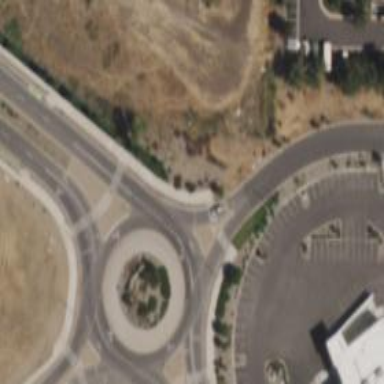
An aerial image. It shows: Asphalt road that is secondary route leading to roundabout.